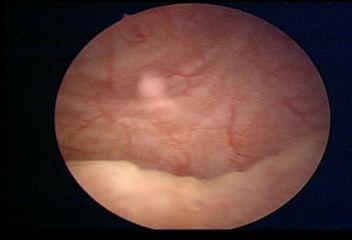
Modality: WLC
Class: Normal mucosa
Bladder cancer association: No